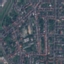
Land use / land cover class: Residential